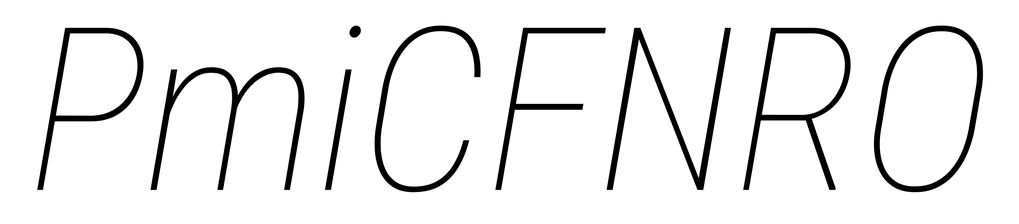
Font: Roboto-Italic_Condensed_Thin_Italic